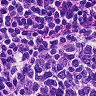
Metastatic tissue present: no